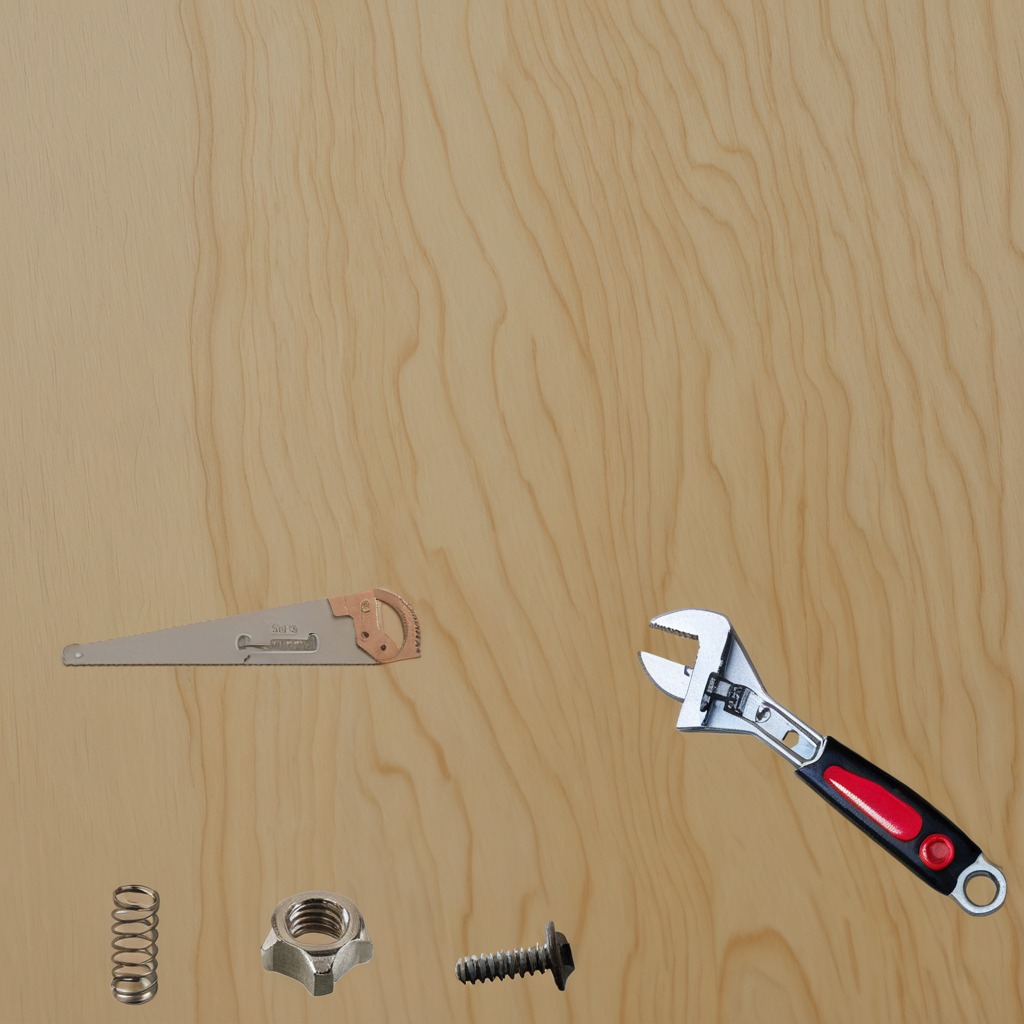
A metal machine screw, a coiled metal spring, a handheld metal saw, a metal nut, and a wrench are lying on a plywood surface in a paint workshop lit by afternoon window light.